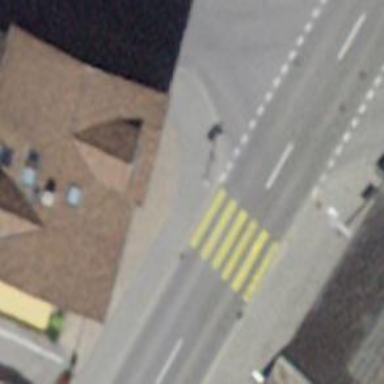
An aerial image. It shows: Marked crossing with zebra stripes on the road.